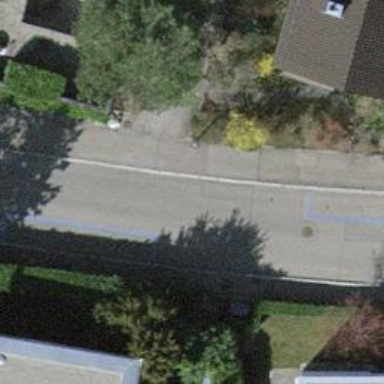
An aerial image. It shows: Residential road with parallel parking lanes. Both sides of the road have marked parking spaces.